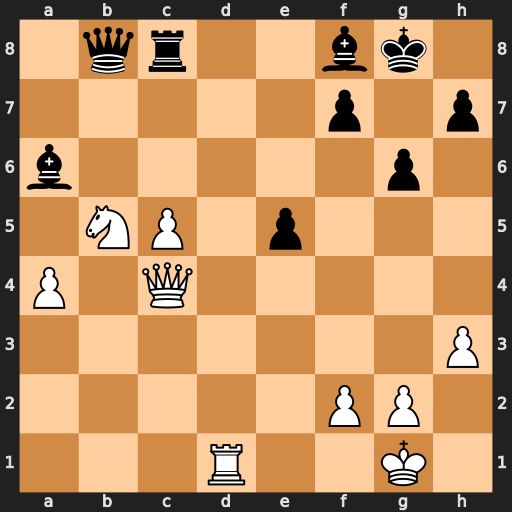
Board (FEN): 1qr2bk1/5p1p/b5p1/1NP1p3/P1Q5/7P/5PP1/3R2K1
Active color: w
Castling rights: -
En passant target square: -
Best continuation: Rd7 Be7 Rxe7